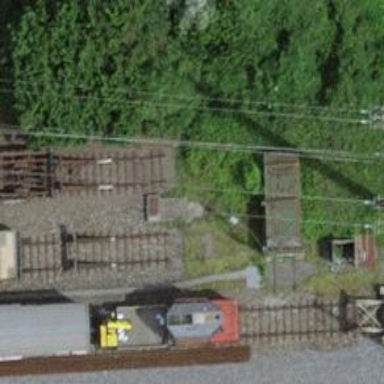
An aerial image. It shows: Disused railway yard with one track.